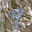
Label: 9